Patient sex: F
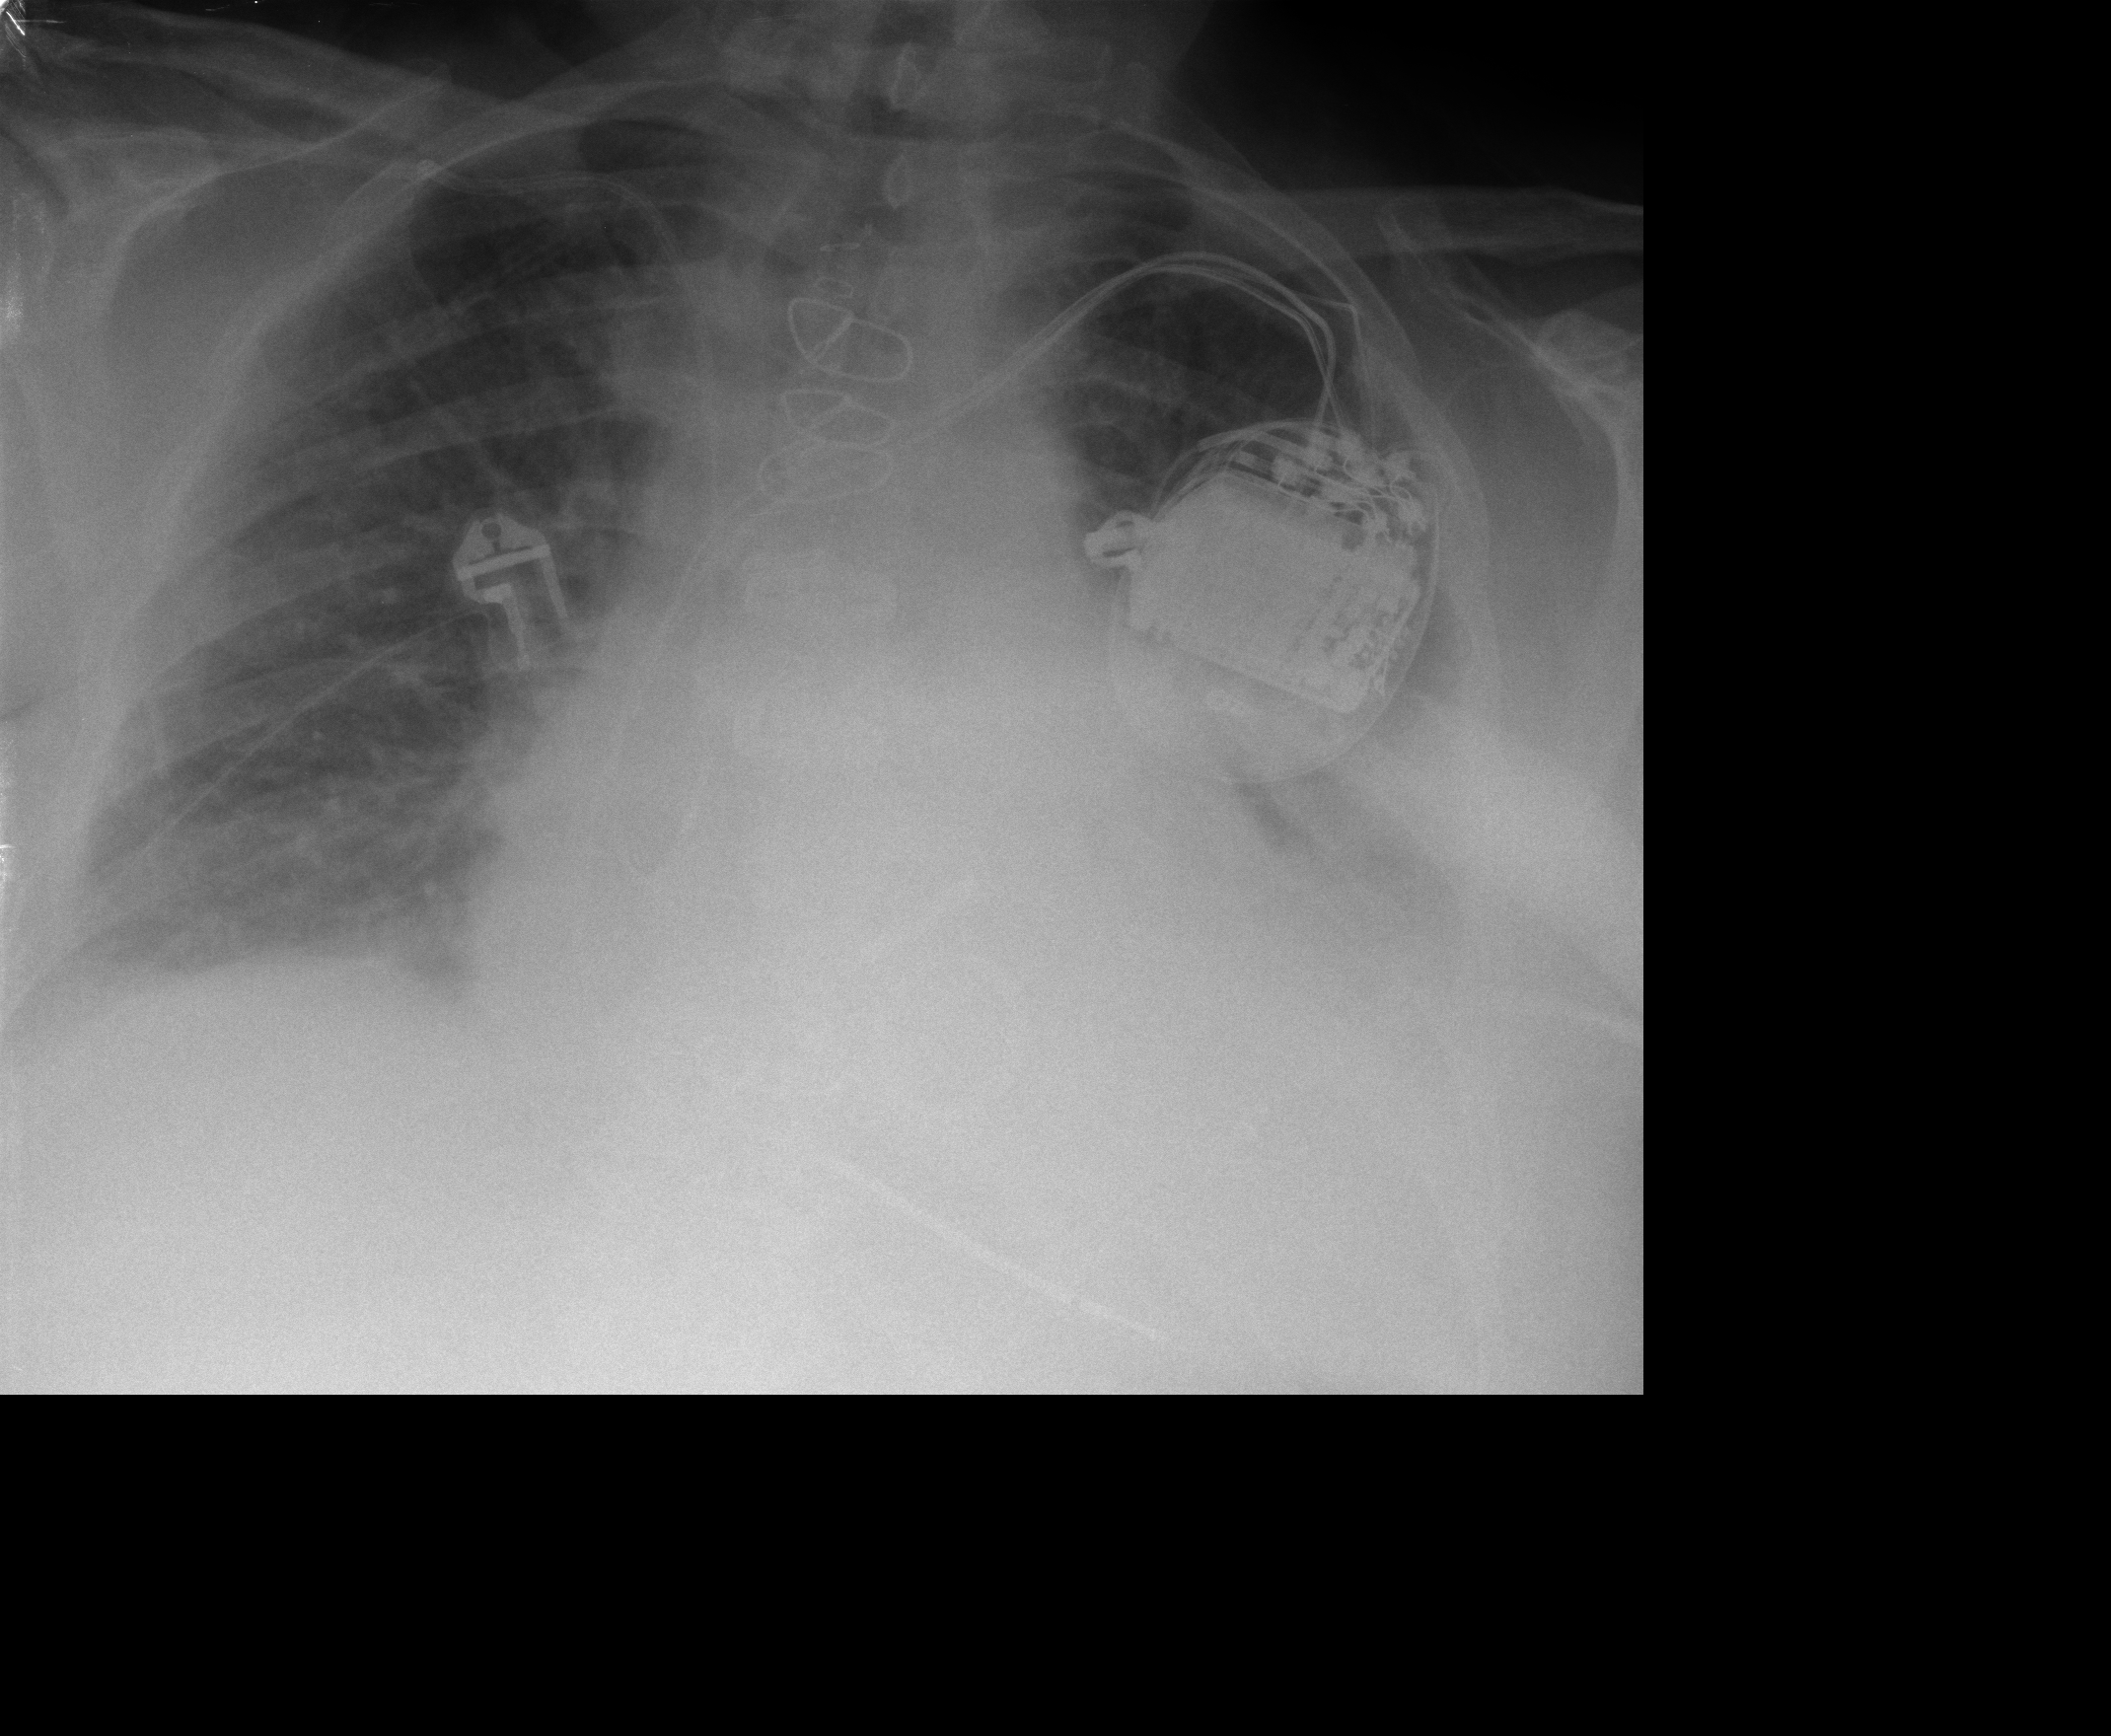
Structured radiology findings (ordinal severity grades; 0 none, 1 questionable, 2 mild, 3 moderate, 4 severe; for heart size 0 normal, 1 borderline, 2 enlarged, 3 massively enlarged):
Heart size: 2
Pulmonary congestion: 2
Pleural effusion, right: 1
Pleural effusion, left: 2
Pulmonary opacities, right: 1
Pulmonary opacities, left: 1
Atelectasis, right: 2
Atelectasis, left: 2